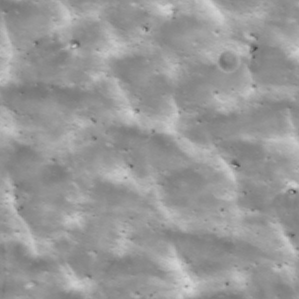
Label: non_frost